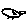
Label: bird